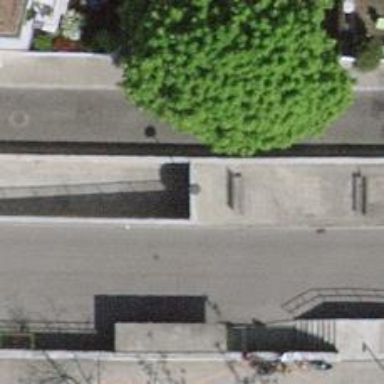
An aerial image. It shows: Parking entrance.